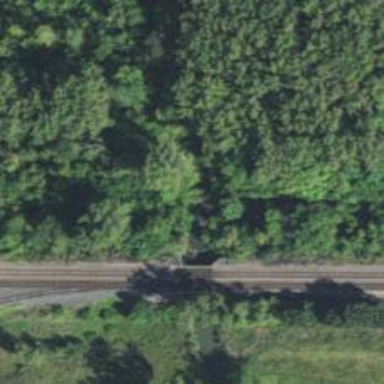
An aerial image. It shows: Abandoned railway bridge.